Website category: sports
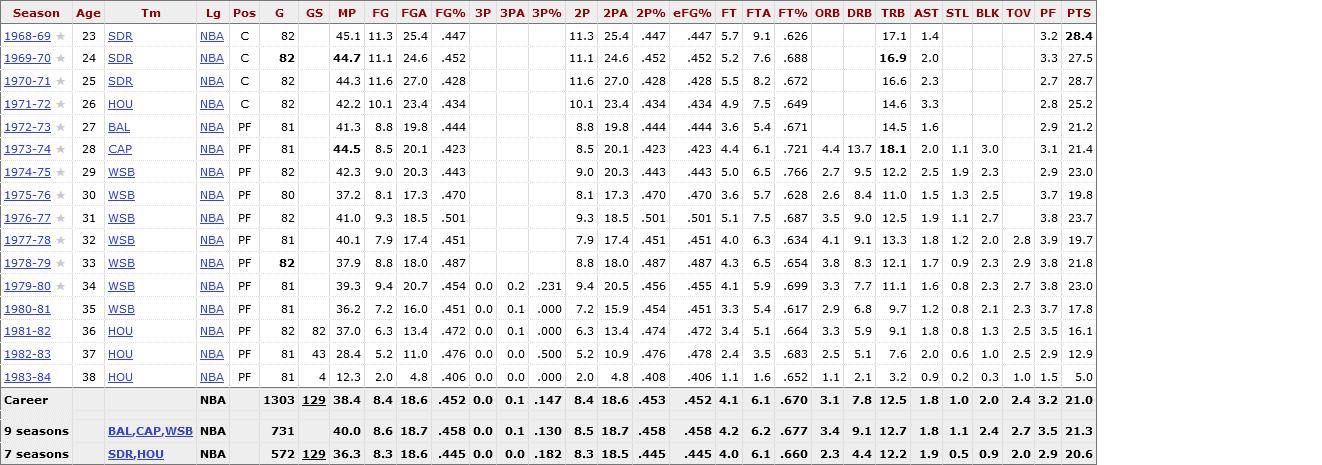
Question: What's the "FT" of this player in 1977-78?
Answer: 4.0

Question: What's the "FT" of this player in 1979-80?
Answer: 4.1

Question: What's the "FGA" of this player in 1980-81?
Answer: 16.0

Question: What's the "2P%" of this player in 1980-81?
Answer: .454

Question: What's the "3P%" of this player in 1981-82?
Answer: .000

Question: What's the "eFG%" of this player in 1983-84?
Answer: .406

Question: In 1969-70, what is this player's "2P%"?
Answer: .452

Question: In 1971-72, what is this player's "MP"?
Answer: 42.2

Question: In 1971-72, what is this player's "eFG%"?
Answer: .434

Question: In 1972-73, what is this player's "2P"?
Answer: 8.8

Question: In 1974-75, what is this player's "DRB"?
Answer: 9.5

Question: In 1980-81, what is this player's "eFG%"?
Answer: .451

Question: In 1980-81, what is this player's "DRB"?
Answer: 6.8

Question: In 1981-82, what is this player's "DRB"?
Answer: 5.9

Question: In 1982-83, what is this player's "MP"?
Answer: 28.4

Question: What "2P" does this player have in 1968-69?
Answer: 11.3

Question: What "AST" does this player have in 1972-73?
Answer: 1.6

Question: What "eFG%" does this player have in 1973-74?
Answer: .423

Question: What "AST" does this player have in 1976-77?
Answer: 1.9

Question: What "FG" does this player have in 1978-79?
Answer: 8.8

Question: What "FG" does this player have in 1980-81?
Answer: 7.2

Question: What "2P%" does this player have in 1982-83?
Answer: .476

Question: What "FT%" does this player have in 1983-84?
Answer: .652

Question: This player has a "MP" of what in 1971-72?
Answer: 42.2

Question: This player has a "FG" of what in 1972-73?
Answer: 8.8

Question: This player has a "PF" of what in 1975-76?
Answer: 3.7

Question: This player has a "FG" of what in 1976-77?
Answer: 9.3

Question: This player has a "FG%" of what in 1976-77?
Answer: .501

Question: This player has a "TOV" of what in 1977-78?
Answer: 2.8

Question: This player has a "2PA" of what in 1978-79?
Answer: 18.0

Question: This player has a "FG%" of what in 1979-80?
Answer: .454

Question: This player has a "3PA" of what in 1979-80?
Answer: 0.2

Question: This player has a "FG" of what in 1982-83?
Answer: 5.2

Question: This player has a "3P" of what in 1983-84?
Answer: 0.0

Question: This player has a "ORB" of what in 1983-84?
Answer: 1.1

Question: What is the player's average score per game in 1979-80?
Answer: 23.0

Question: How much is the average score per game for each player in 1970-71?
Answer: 28.7

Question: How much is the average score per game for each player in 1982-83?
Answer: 12.9

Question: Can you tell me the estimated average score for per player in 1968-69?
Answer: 28.4

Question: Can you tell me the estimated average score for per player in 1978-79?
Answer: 21.8

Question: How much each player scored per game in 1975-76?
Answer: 19.8

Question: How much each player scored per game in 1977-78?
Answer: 19.7

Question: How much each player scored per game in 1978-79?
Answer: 21.8

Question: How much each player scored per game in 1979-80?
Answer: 23.0

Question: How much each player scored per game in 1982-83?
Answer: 12.9

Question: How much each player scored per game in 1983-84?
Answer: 5.0

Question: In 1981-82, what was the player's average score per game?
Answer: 16.1

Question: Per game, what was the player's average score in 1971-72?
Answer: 25.2

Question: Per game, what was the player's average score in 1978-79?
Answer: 21.8